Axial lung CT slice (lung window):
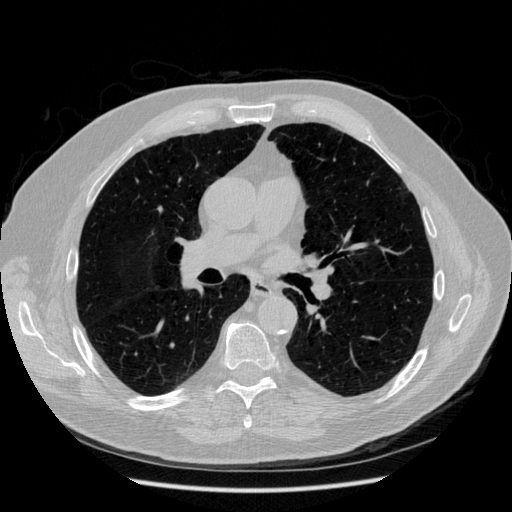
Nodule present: no